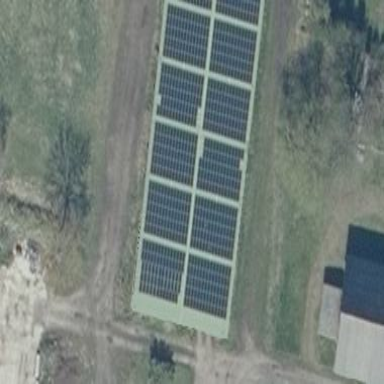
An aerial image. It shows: Building featuring small installation solar photovoltaic panel for electricity generation.